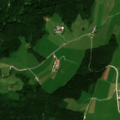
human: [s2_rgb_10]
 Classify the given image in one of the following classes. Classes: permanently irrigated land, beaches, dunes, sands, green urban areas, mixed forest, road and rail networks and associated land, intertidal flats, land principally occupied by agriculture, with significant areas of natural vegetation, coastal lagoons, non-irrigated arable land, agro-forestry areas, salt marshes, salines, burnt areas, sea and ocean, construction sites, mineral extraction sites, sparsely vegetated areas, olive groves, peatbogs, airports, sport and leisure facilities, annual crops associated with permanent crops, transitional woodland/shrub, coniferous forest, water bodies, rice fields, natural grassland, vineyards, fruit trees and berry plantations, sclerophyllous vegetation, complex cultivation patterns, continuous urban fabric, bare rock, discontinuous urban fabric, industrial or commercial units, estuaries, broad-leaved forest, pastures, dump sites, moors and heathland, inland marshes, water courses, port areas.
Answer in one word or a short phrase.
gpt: pastures, coniferous forest, mixed forest